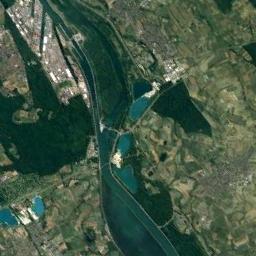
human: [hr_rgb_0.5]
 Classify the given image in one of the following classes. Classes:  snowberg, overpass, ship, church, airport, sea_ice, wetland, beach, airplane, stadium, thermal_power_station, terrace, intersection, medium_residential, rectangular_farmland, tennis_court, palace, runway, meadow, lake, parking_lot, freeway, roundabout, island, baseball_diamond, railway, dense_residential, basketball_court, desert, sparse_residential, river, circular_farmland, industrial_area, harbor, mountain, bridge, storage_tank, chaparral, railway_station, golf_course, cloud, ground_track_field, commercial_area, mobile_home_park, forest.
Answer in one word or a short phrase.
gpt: river